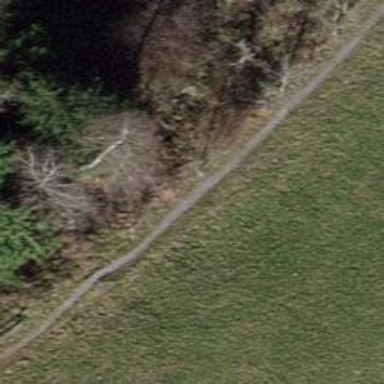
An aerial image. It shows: Path.